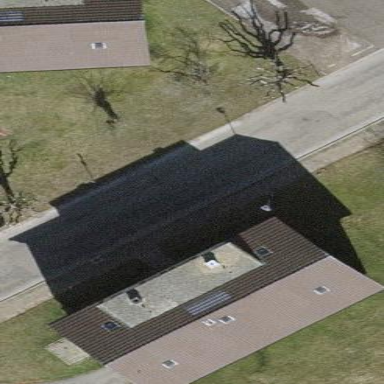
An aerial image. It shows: Gabled roof on building that houses apartments.